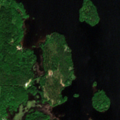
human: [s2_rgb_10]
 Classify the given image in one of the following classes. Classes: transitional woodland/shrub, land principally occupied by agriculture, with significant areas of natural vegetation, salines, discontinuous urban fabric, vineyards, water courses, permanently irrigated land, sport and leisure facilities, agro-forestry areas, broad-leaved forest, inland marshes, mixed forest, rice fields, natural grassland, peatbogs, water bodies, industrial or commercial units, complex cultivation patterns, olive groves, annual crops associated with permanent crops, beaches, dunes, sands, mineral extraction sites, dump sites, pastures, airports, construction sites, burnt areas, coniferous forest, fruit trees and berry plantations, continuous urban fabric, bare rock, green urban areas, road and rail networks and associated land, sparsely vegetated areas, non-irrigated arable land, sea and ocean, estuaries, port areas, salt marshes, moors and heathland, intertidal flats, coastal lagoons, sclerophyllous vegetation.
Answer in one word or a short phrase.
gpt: mixed forest, water bodies